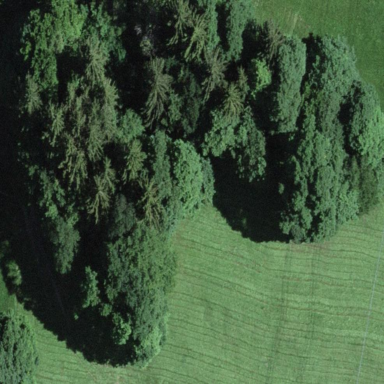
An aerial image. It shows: Forest with mixed types of leaves.